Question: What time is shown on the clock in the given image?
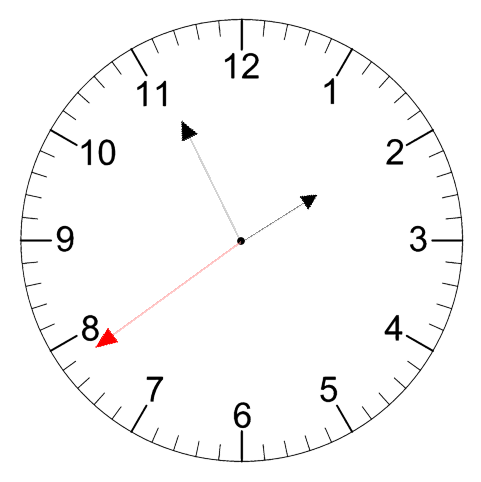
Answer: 01:55:39